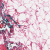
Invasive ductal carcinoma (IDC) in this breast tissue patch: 0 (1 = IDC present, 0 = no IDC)